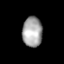
Tissue: lung
Cell type: Smooth muscle cells
Senescence score: 0.6626
Nuclear area (px): 590
Mean DAPI intensity: 163.583